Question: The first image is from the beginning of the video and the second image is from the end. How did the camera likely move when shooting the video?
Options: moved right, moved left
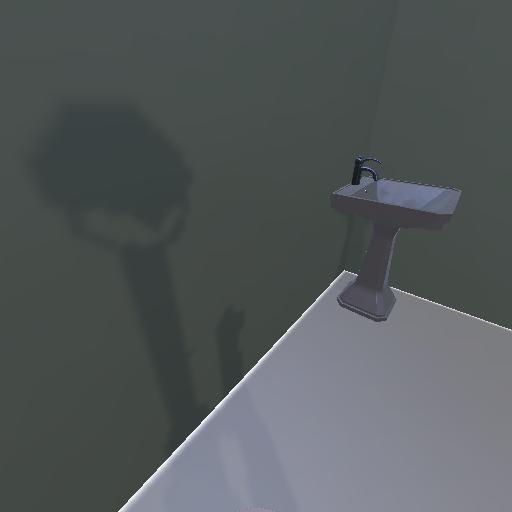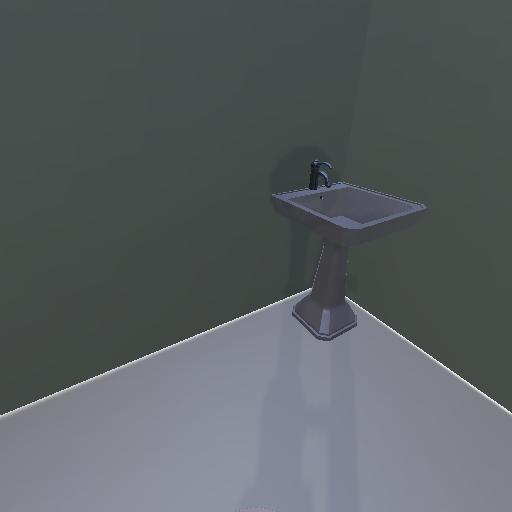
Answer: moved right